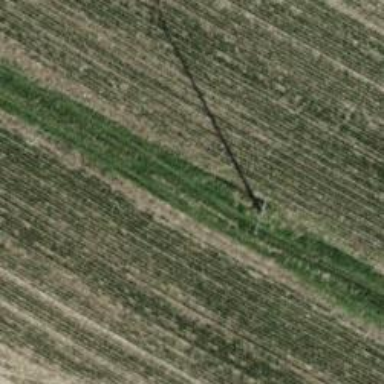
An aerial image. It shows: Minor power line with three cables.